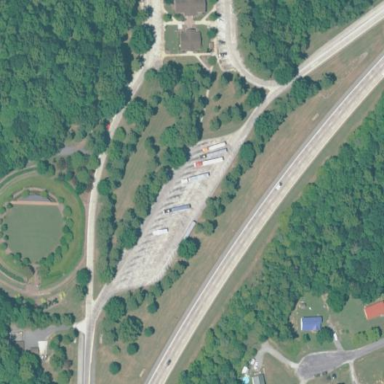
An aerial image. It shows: Rest area along the road.